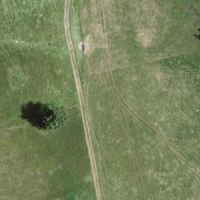
EUNIS habitat code: 25
Species observed at this site:
Cardamine pratensis